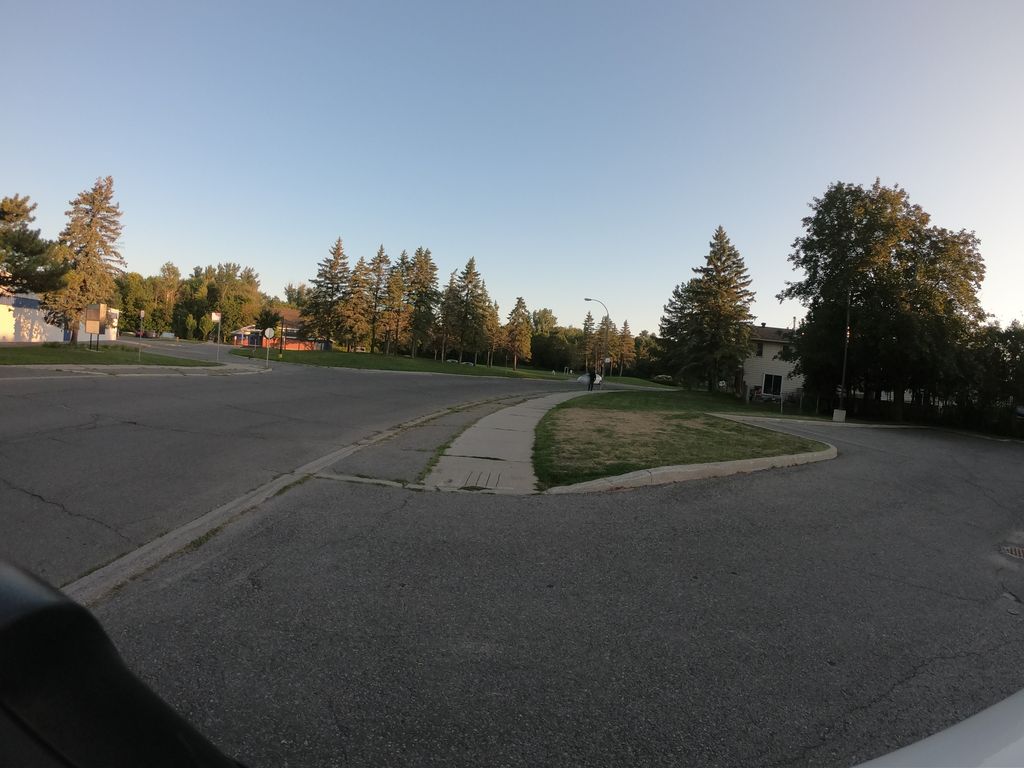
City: ottawa-gatineau